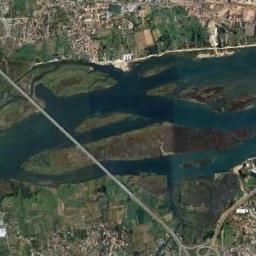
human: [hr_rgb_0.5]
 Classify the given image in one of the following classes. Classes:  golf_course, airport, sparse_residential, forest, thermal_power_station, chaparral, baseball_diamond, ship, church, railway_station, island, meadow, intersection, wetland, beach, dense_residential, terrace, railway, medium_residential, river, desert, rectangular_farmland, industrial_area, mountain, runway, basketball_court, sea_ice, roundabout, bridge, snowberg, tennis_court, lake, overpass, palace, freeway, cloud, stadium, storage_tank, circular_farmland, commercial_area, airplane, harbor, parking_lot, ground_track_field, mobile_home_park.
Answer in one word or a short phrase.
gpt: bridge